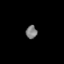
Tissue: skin
Cell type: Epithelial cells
Senescence score: 0.2852
Nuclear area (px): 143
Mean DAPI intensity: 125.035